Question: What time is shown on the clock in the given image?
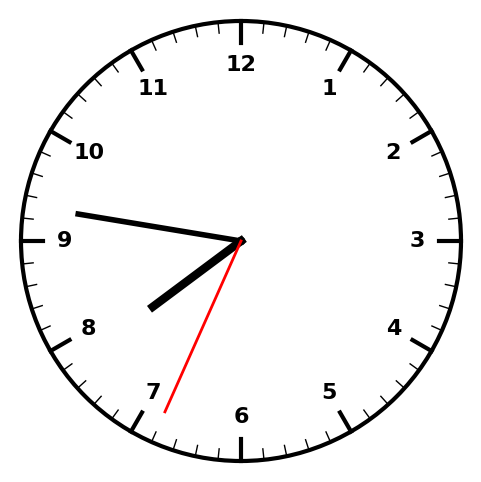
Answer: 07:46:34